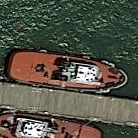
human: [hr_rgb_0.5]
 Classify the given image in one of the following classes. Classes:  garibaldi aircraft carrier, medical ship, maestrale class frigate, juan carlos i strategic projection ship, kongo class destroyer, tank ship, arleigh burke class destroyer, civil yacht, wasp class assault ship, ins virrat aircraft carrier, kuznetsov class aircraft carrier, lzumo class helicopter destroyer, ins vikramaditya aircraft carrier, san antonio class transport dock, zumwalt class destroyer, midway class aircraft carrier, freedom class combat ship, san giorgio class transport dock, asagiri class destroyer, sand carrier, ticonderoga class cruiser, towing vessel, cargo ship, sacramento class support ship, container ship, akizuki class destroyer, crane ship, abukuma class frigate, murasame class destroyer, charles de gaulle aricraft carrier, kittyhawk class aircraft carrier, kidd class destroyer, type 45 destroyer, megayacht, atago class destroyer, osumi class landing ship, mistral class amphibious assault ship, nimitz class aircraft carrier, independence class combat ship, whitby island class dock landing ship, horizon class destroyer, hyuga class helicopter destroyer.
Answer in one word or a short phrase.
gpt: Towing vessel